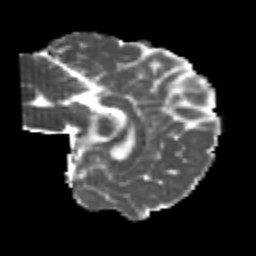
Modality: MD
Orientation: sagittal
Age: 20
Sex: female
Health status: healthy
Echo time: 0.074 s